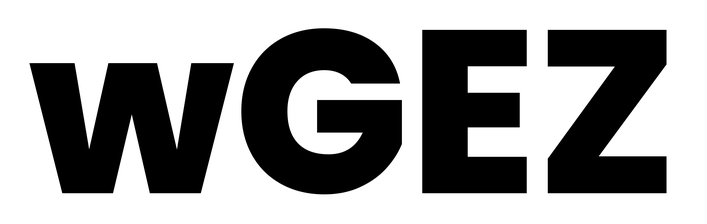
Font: Poppins-ExtraBold